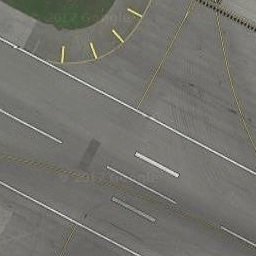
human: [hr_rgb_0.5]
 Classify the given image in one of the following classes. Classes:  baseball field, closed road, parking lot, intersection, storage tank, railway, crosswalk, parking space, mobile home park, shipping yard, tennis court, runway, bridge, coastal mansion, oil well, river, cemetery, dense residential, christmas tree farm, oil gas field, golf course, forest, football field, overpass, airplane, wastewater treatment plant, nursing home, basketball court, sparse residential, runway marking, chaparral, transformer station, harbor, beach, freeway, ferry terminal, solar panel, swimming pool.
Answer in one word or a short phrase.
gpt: runway